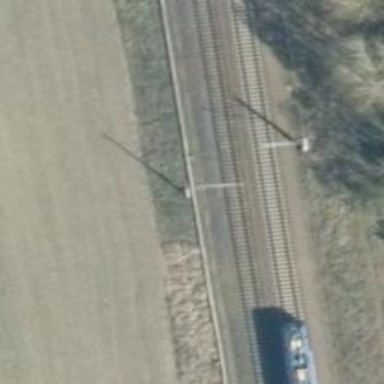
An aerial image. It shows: Milestone along the railway with catenary mast.